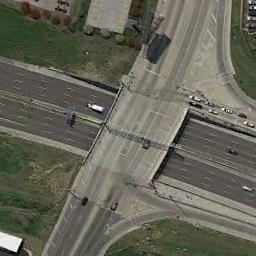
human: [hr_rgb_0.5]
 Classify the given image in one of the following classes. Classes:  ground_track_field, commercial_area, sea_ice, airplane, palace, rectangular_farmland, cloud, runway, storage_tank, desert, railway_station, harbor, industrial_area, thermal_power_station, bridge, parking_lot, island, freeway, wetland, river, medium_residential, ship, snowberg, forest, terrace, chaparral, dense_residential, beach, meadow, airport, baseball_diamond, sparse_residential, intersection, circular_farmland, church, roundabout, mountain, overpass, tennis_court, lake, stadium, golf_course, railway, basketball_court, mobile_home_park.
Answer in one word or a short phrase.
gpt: overpass